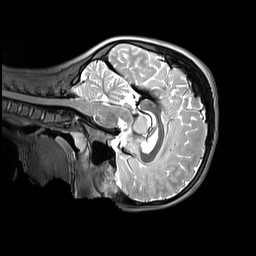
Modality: T2w
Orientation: sagittal
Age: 9
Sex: female
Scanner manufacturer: siemens
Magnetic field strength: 3 T
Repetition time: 3.2 s
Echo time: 0.408 s